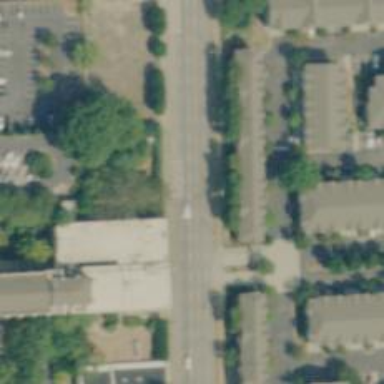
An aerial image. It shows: Secondary road.